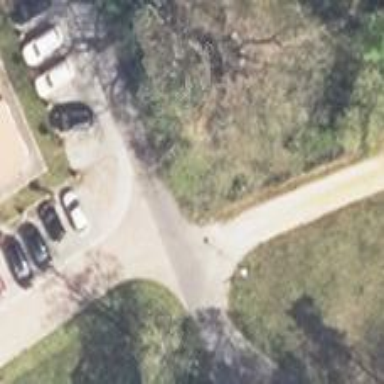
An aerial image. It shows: Unclassified paved road.